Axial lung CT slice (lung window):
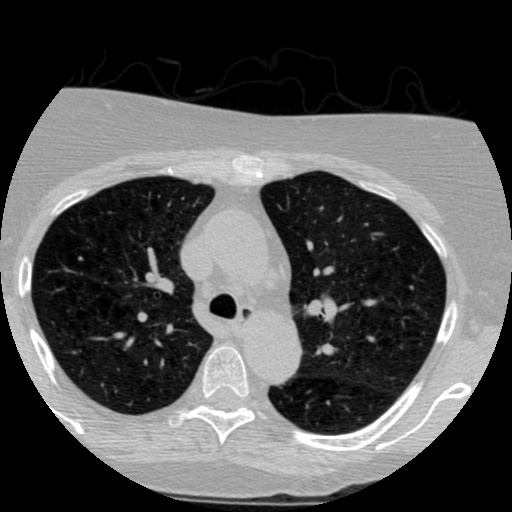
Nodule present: no